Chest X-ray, AP view. Patient: 43 years old, sex M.
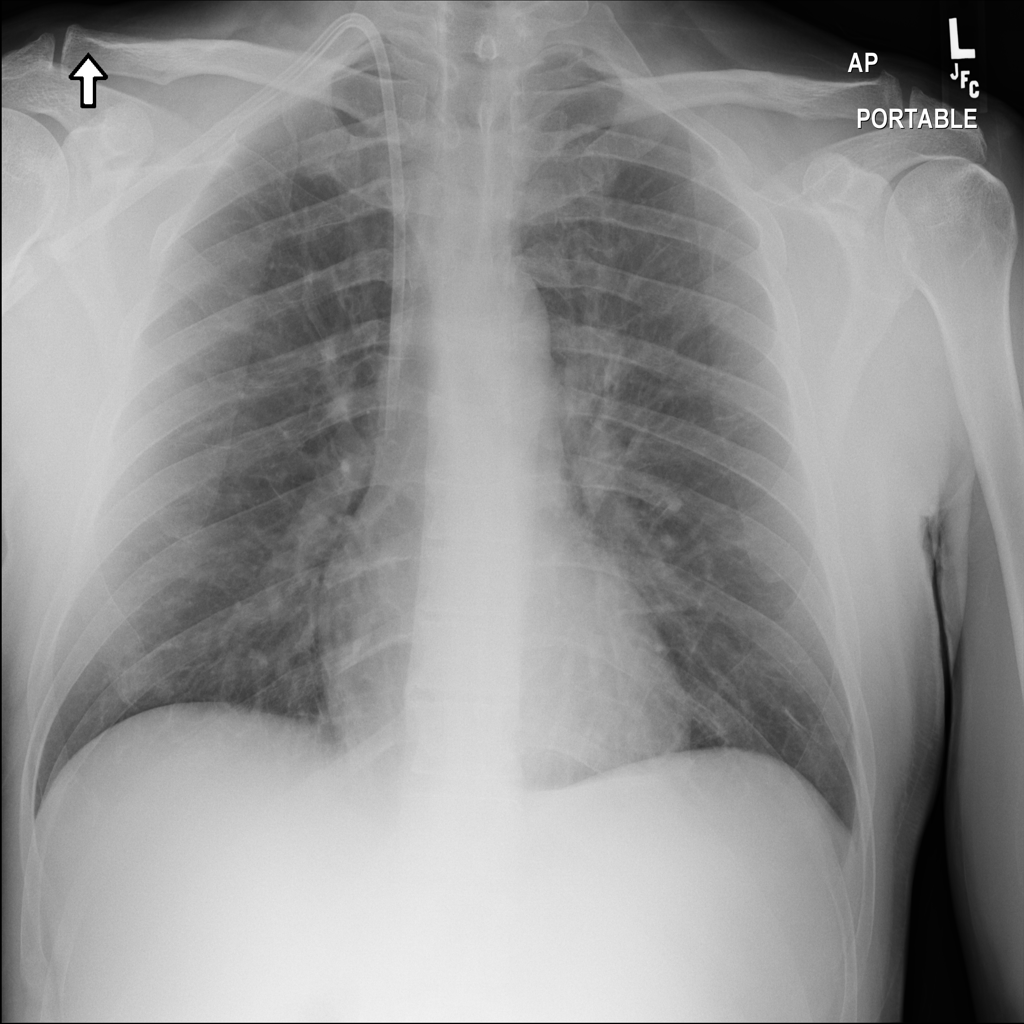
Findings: No Finding